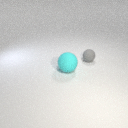
small gray rubber sphere to the right of large cyan rubber sphere